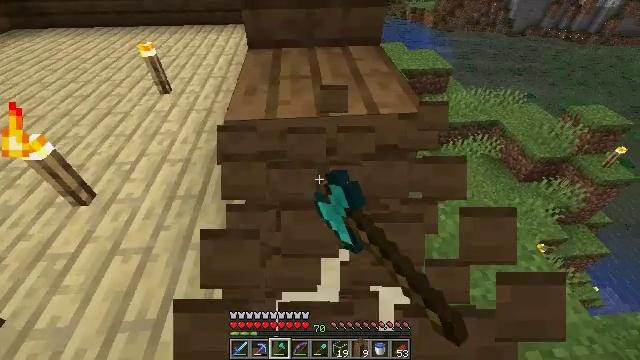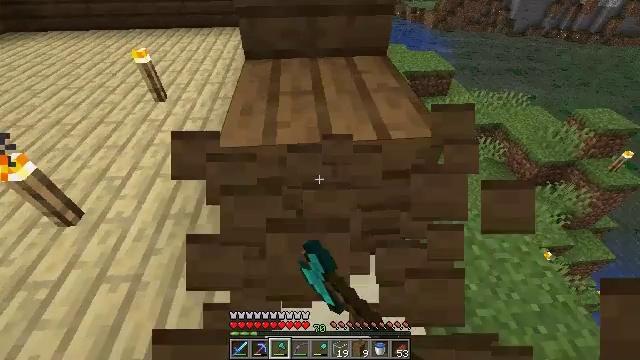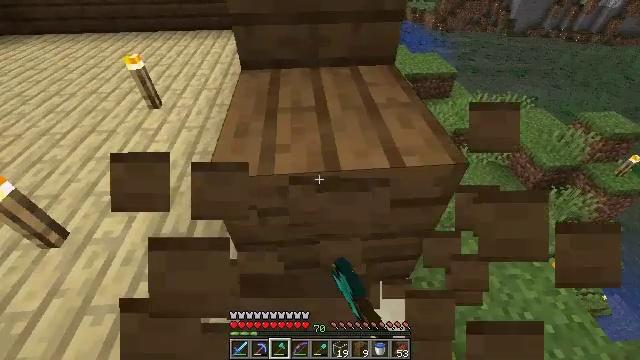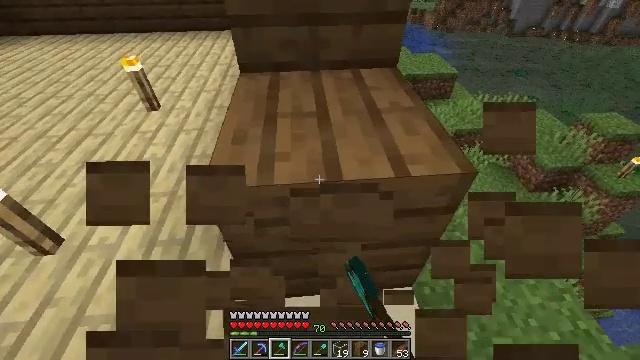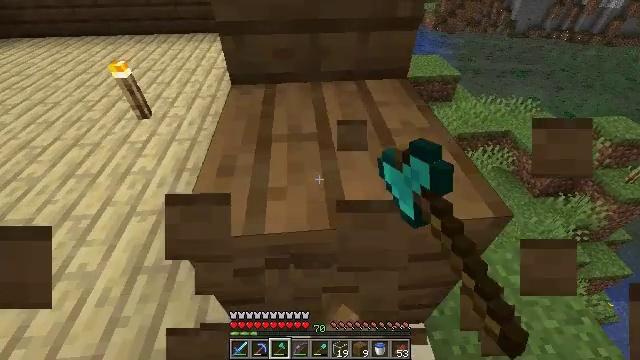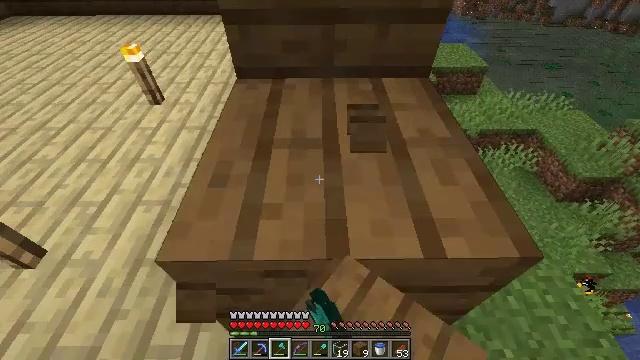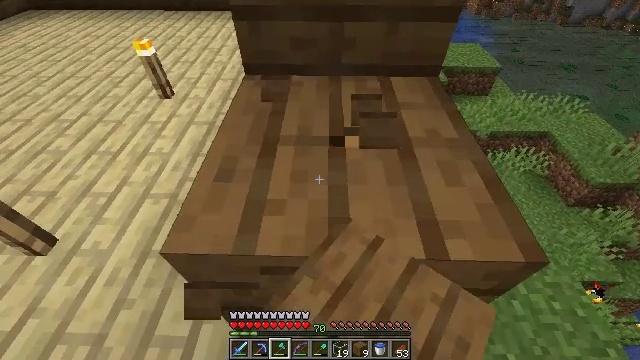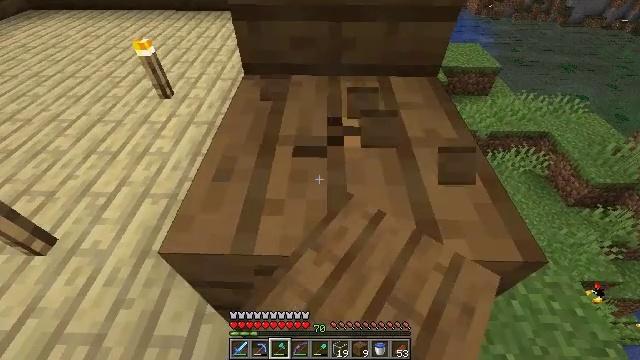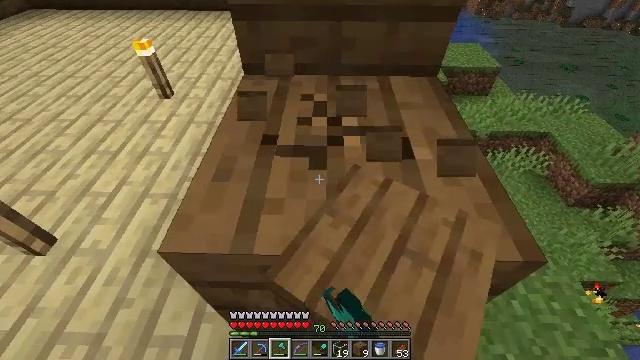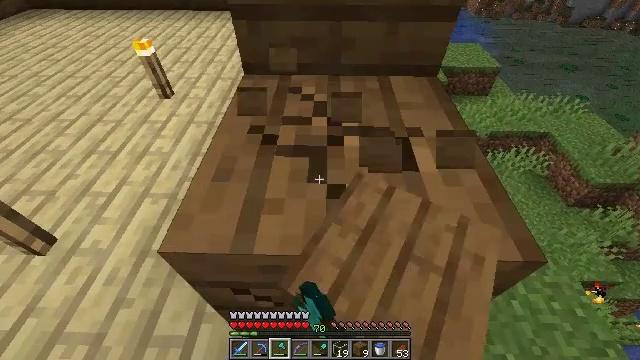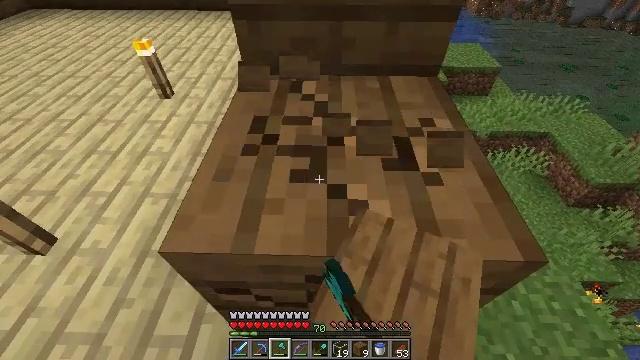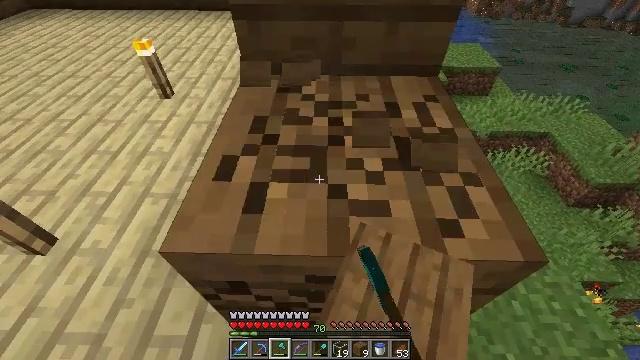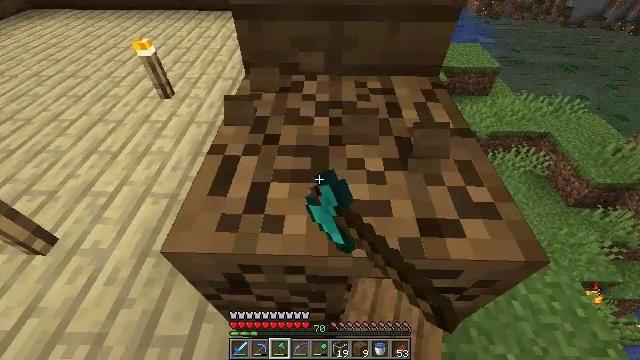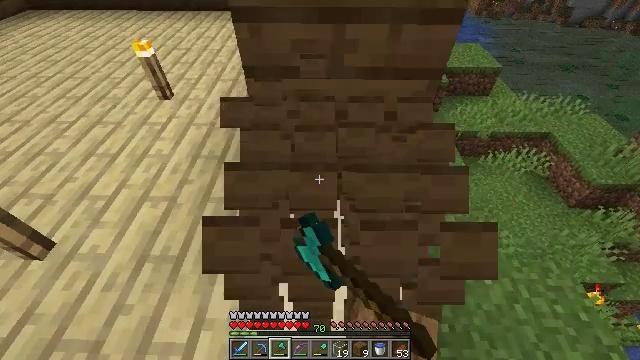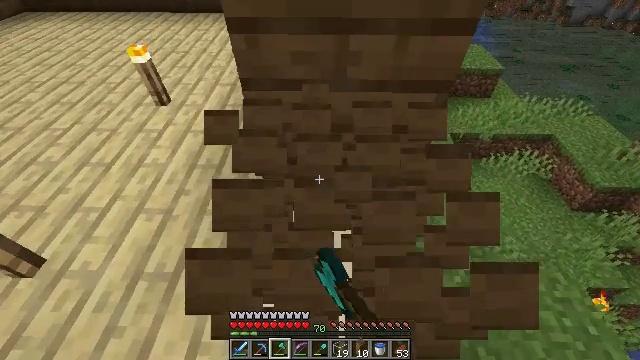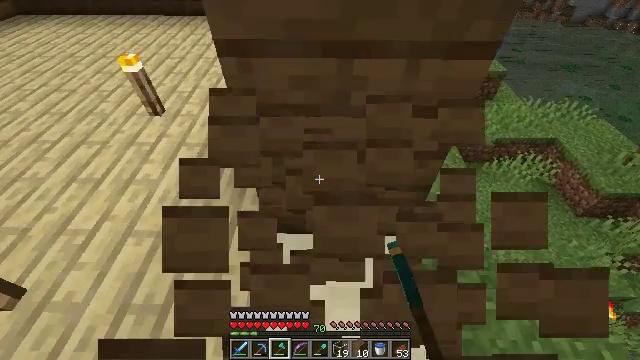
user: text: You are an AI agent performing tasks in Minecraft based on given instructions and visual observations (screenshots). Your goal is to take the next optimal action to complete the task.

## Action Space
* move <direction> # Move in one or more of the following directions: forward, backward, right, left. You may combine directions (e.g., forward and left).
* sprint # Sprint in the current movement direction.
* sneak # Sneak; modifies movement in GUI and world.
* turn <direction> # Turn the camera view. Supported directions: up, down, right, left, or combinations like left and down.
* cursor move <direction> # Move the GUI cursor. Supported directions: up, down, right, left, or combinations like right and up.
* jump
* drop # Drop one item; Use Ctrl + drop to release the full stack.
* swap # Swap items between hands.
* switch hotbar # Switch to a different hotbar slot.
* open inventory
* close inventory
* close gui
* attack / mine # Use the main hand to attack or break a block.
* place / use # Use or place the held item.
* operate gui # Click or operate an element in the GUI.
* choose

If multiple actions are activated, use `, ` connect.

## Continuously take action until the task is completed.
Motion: motion action
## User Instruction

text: Harvest spruce planks for building.
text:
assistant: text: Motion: move forward, attack / mine
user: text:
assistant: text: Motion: move forward, attack / mine
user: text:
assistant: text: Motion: move forward, attack / mine
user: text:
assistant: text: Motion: move forward, attack / mine
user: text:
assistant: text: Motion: move forward, turn left and down, attack / mine
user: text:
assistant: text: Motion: move forward, turn left, attack / mine
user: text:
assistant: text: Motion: move forward, attack / mine
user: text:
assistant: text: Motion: move forward, attack / mine
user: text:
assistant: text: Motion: move forward, attack / mine
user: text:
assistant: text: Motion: move forward, attack / mine
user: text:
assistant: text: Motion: move forward, attack / mine
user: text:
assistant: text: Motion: move forward, attack / mine
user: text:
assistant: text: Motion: move forward, attack / mine
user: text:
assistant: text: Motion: move forward, attack / mine
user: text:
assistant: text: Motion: move forward, attack / mine
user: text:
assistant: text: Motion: move forward, turn up, attack / mine
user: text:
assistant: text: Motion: move forward, turn up, attack / mine
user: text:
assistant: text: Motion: move forward, turn right and up, attack / mine
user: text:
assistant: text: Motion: move forward, attack / mine
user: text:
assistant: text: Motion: move forward, attack / mine
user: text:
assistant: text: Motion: move forward, attack / mine
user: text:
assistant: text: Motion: move forward, attack / mine
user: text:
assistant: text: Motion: move forward, attack / mine
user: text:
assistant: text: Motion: move forward, attack / mine
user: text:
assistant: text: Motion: move forward, attack / mine
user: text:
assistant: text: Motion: move forward, attack / mine
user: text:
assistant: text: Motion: move forward, attack / mine
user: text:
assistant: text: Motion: move forward, attack / mine
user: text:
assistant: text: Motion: move forward, attack / mine
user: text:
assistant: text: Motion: move forward, turn down, attack / mine